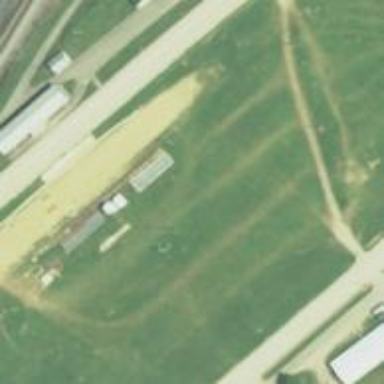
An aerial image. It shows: Track on leisure land used for horse racing.